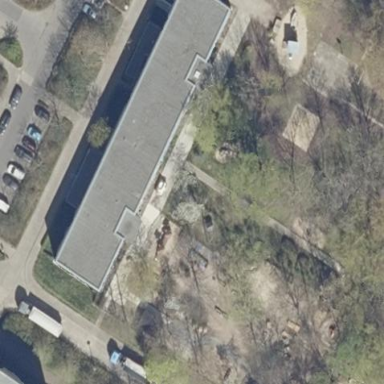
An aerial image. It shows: Kindergarten.